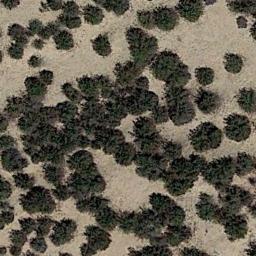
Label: chaparral